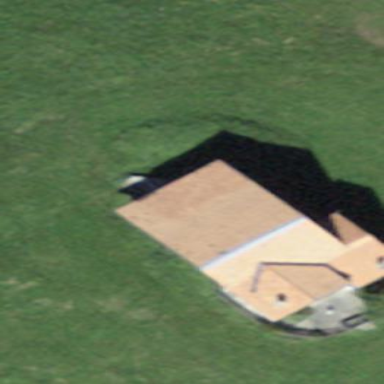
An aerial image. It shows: Cabin.